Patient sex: M
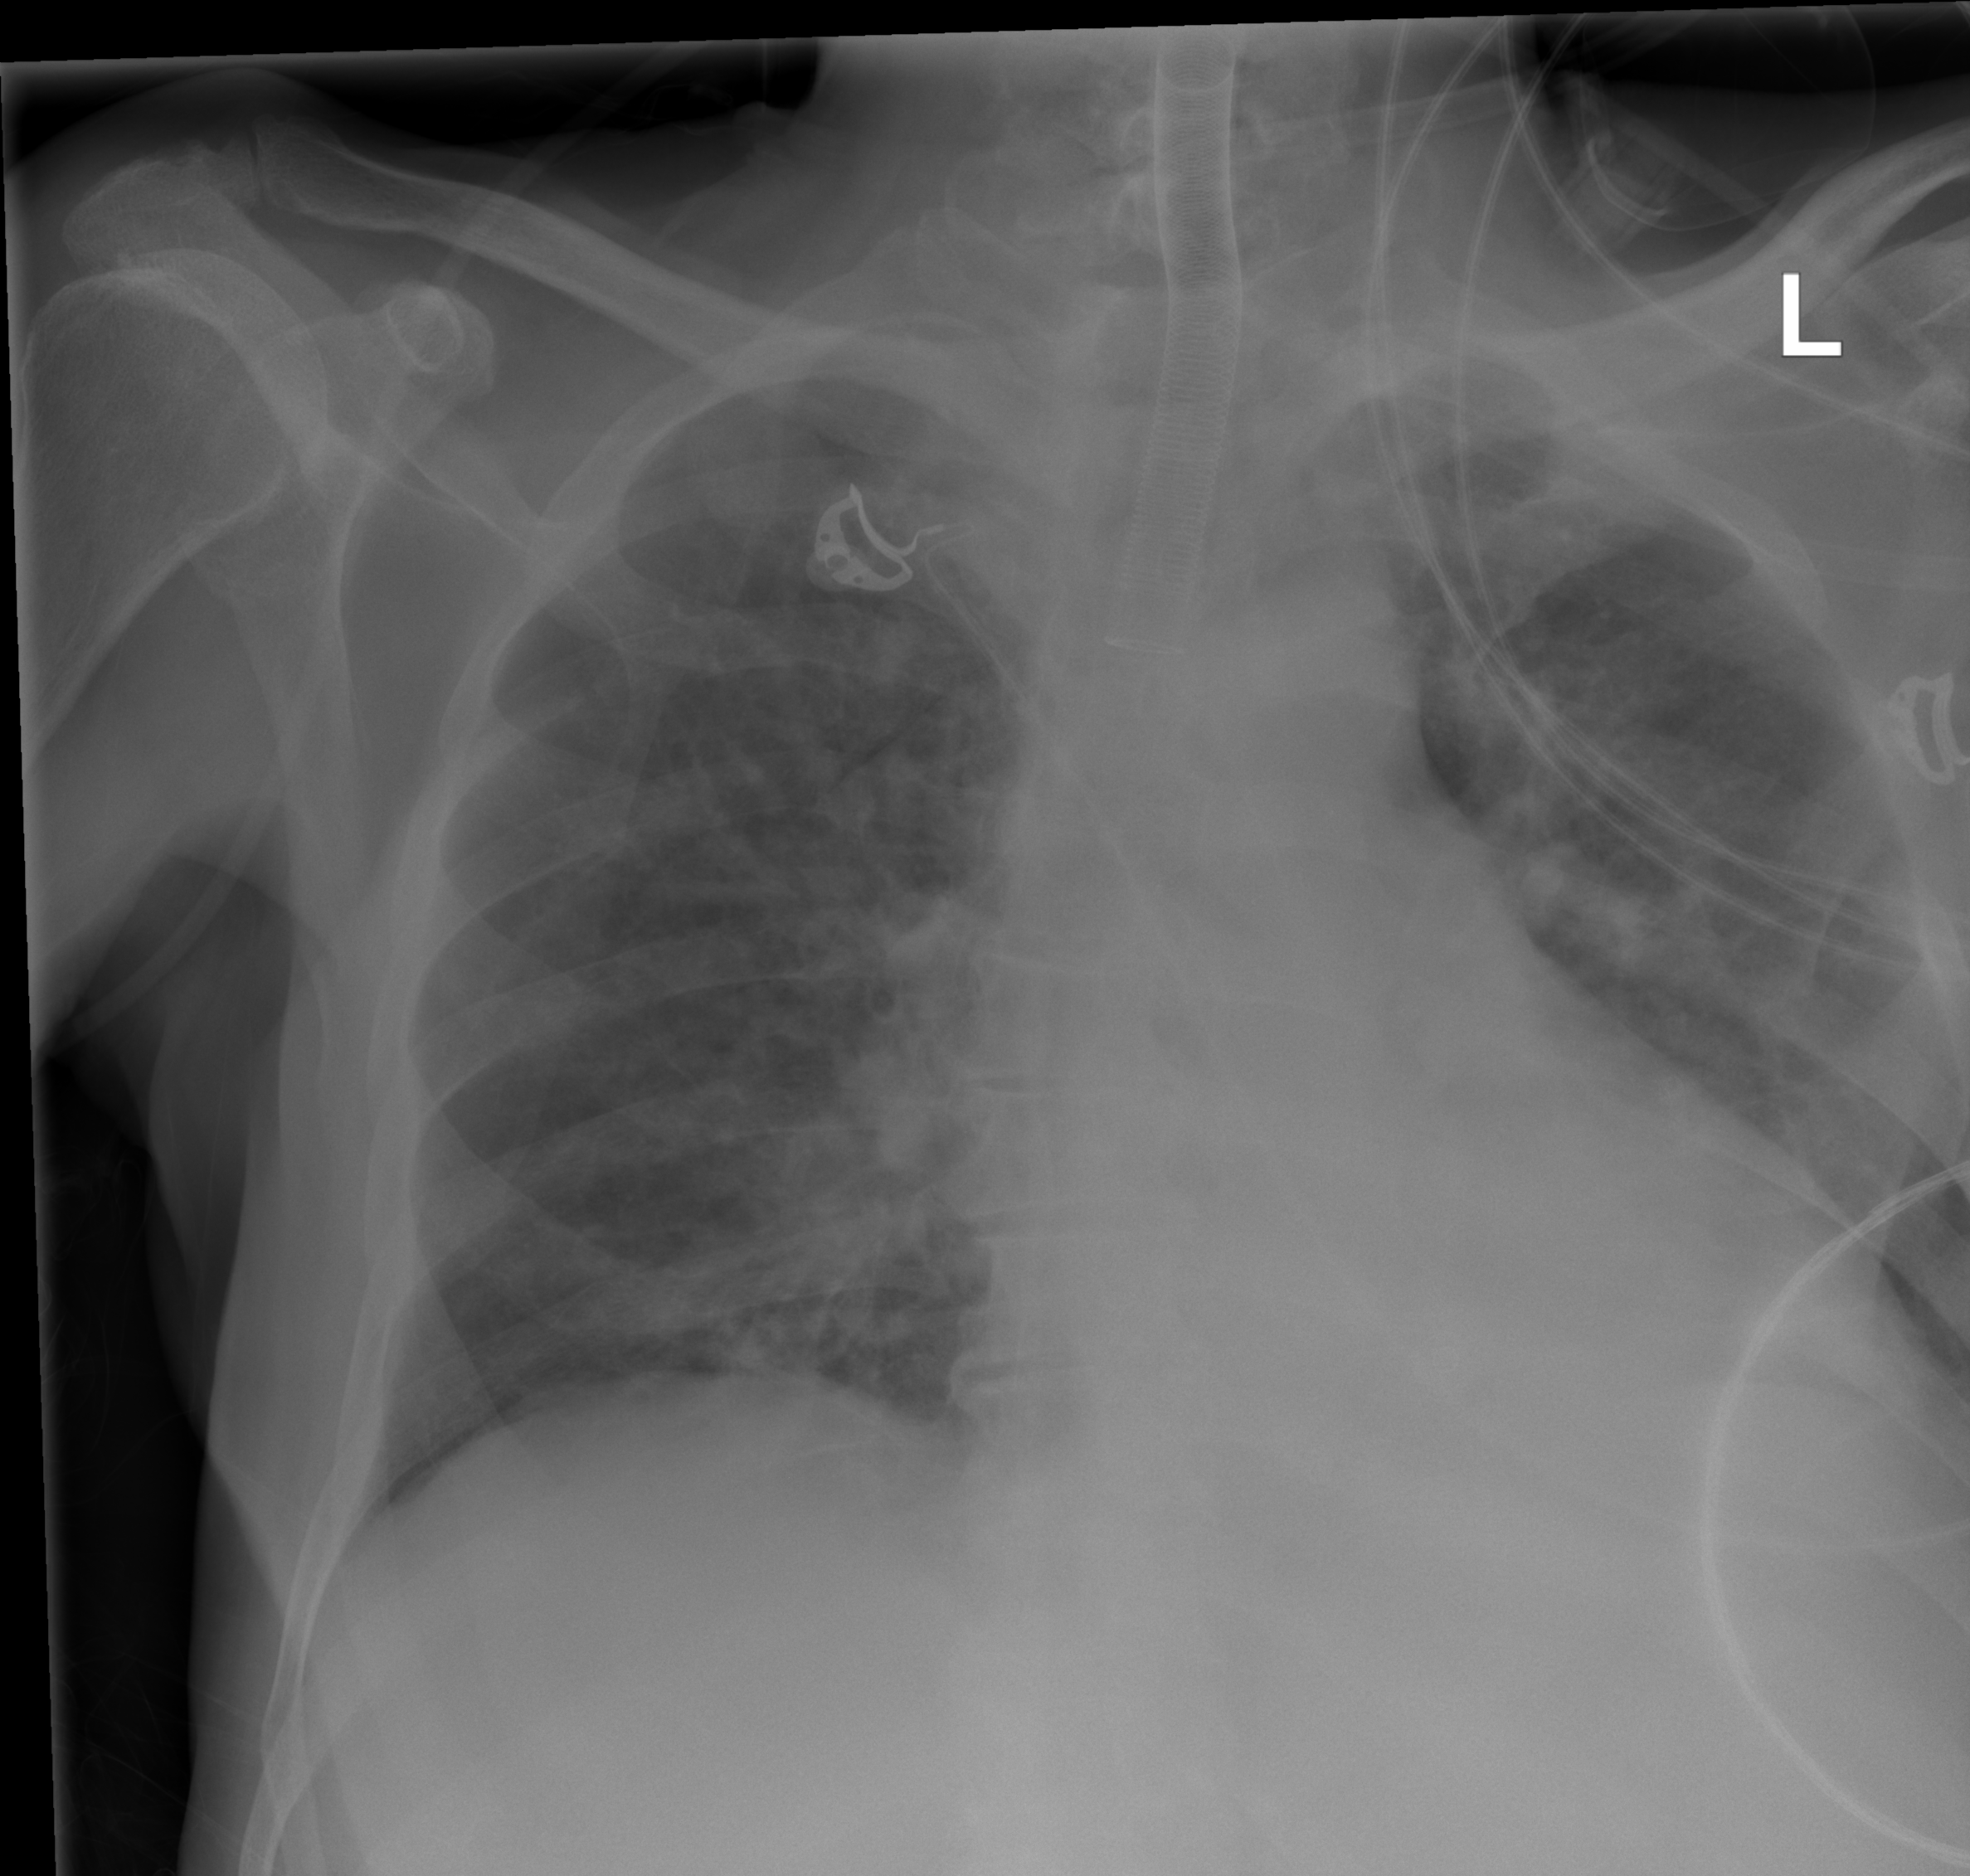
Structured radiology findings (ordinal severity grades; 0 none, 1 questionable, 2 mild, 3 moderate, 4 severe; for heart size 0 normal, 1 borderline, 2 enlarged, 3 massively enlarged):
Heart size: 0
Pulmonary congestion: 1
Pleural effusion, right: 0
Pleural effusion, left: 1
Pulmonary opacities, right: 0
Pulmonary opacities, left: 0
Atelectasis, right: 0
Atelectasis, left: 1